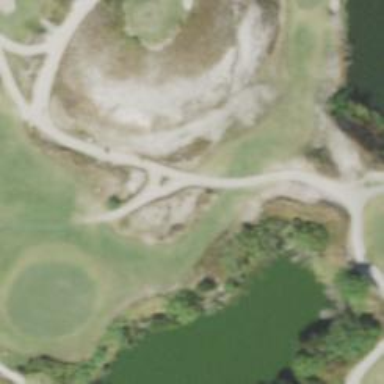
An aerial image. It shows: Path used for both walking and golf.